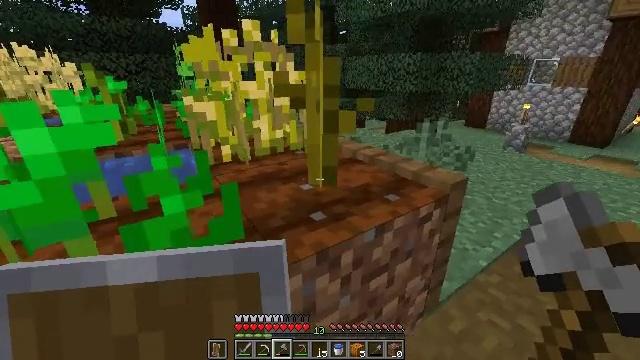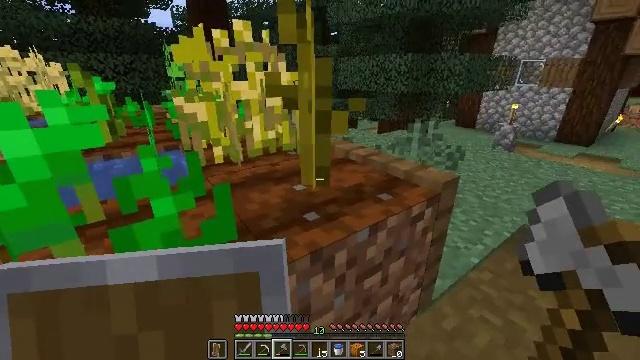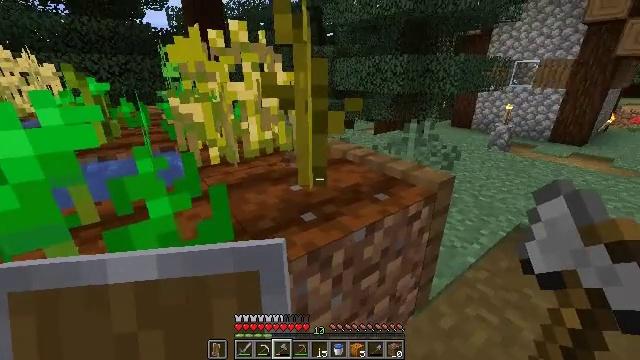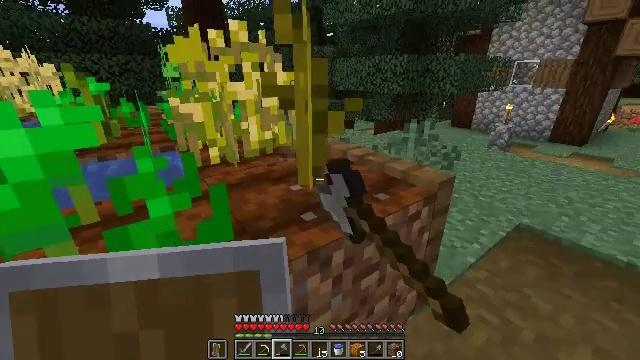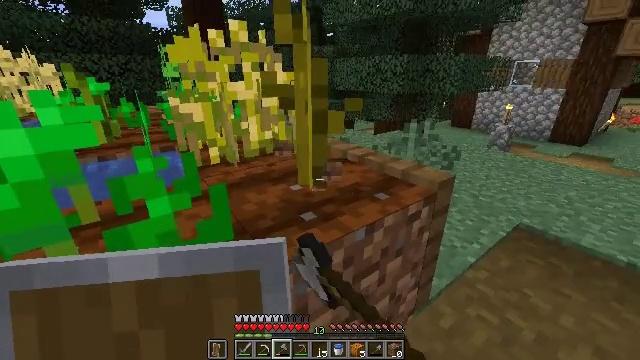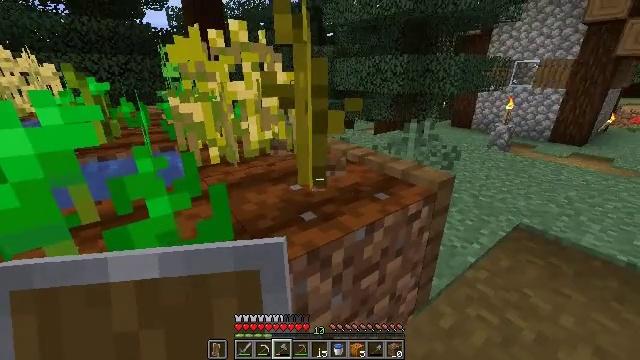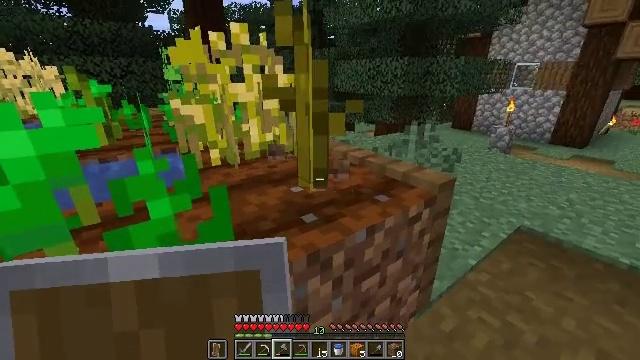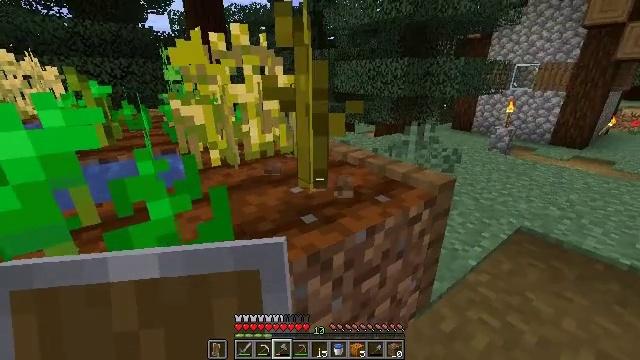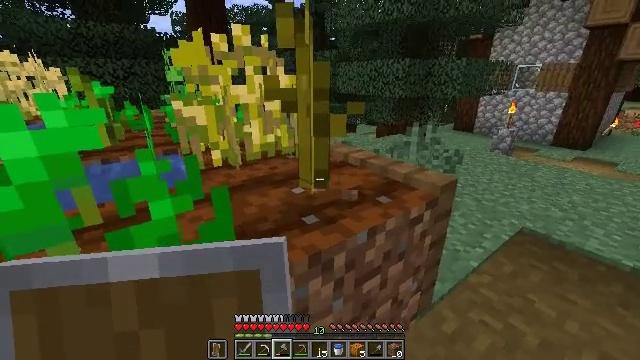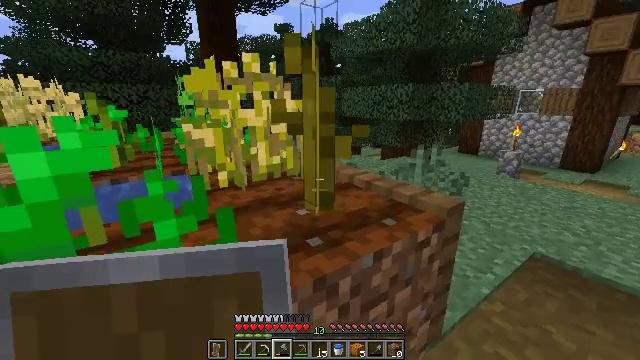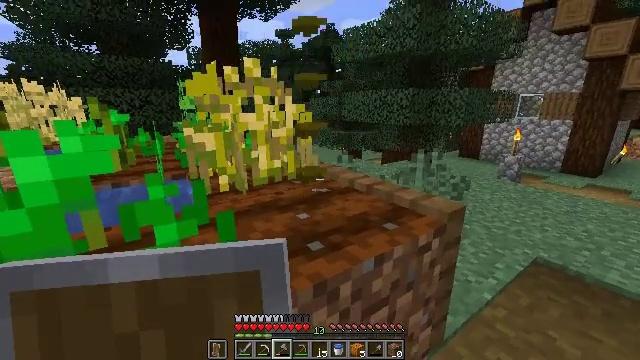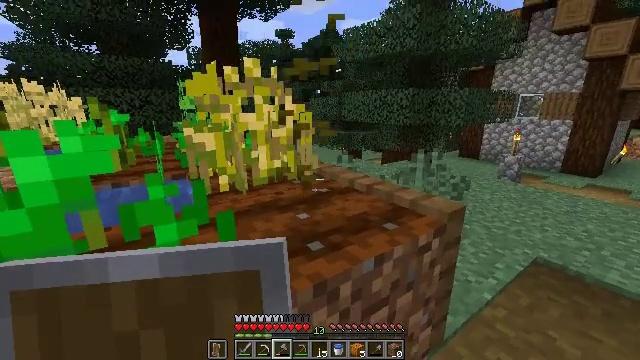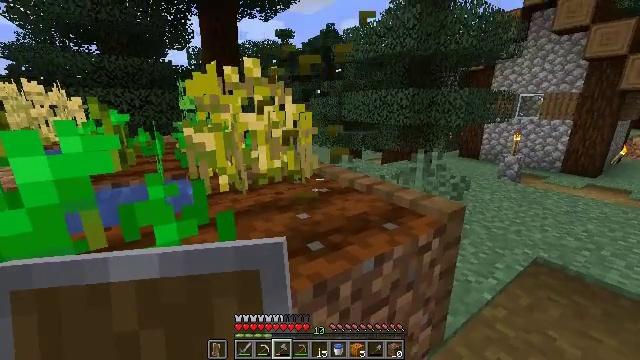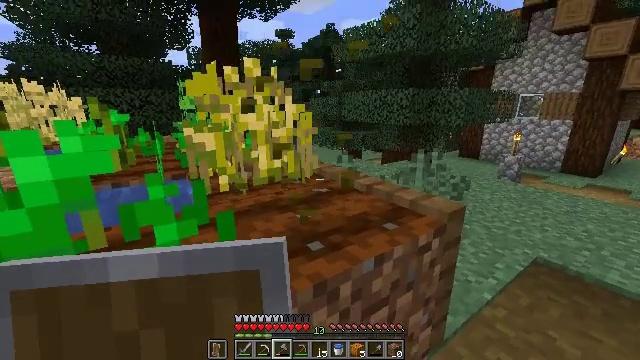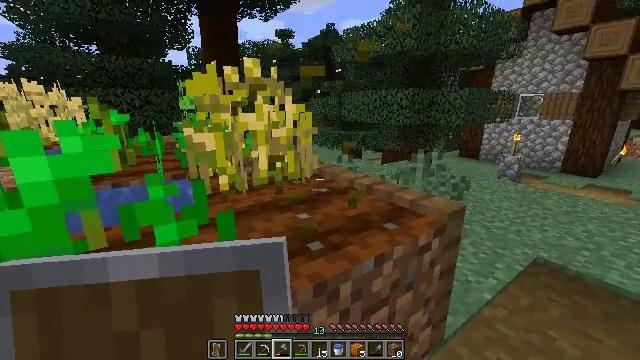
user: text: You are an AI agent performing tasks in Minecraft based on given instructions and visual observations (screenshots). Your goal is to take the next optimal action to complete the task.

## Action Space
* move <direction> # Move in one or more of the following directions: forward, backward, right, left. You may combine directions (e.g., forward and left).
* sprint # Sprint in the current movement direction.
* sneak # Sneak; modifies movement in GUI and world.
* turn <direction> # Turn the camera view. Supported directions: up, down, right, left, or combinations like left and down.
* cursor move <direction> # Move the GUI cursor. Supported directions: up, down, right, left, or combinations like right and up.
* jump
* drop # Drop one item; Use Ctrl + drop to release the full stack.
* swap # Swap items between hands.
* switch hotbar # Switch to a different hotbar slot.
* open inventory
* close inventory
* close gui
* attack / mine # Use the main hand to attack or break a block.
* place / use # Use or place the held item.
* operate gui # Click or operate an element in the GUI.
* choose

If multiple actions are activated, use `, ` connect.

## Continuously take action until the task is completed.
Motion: motion action
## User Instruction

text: Collect the pumpkin stem for seeds.
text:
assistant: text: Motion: turn right
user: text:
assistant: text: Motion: attack / mine
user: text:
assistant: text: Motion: attack / mine
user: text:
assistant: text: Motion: no_op
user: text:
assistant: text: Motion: no_op
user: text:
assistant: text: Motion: no_op
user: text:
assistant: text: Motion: no_op
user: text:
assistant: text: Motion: no_op
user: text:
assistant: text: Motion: turn left and up
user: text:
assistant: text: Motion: attack / mine
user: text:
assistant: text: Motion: attack / mine
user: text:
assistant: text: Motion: attack / mine
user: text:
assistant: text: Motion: no_op
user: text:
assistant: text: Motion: no_op
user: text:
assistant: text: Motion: no_op